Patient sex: M
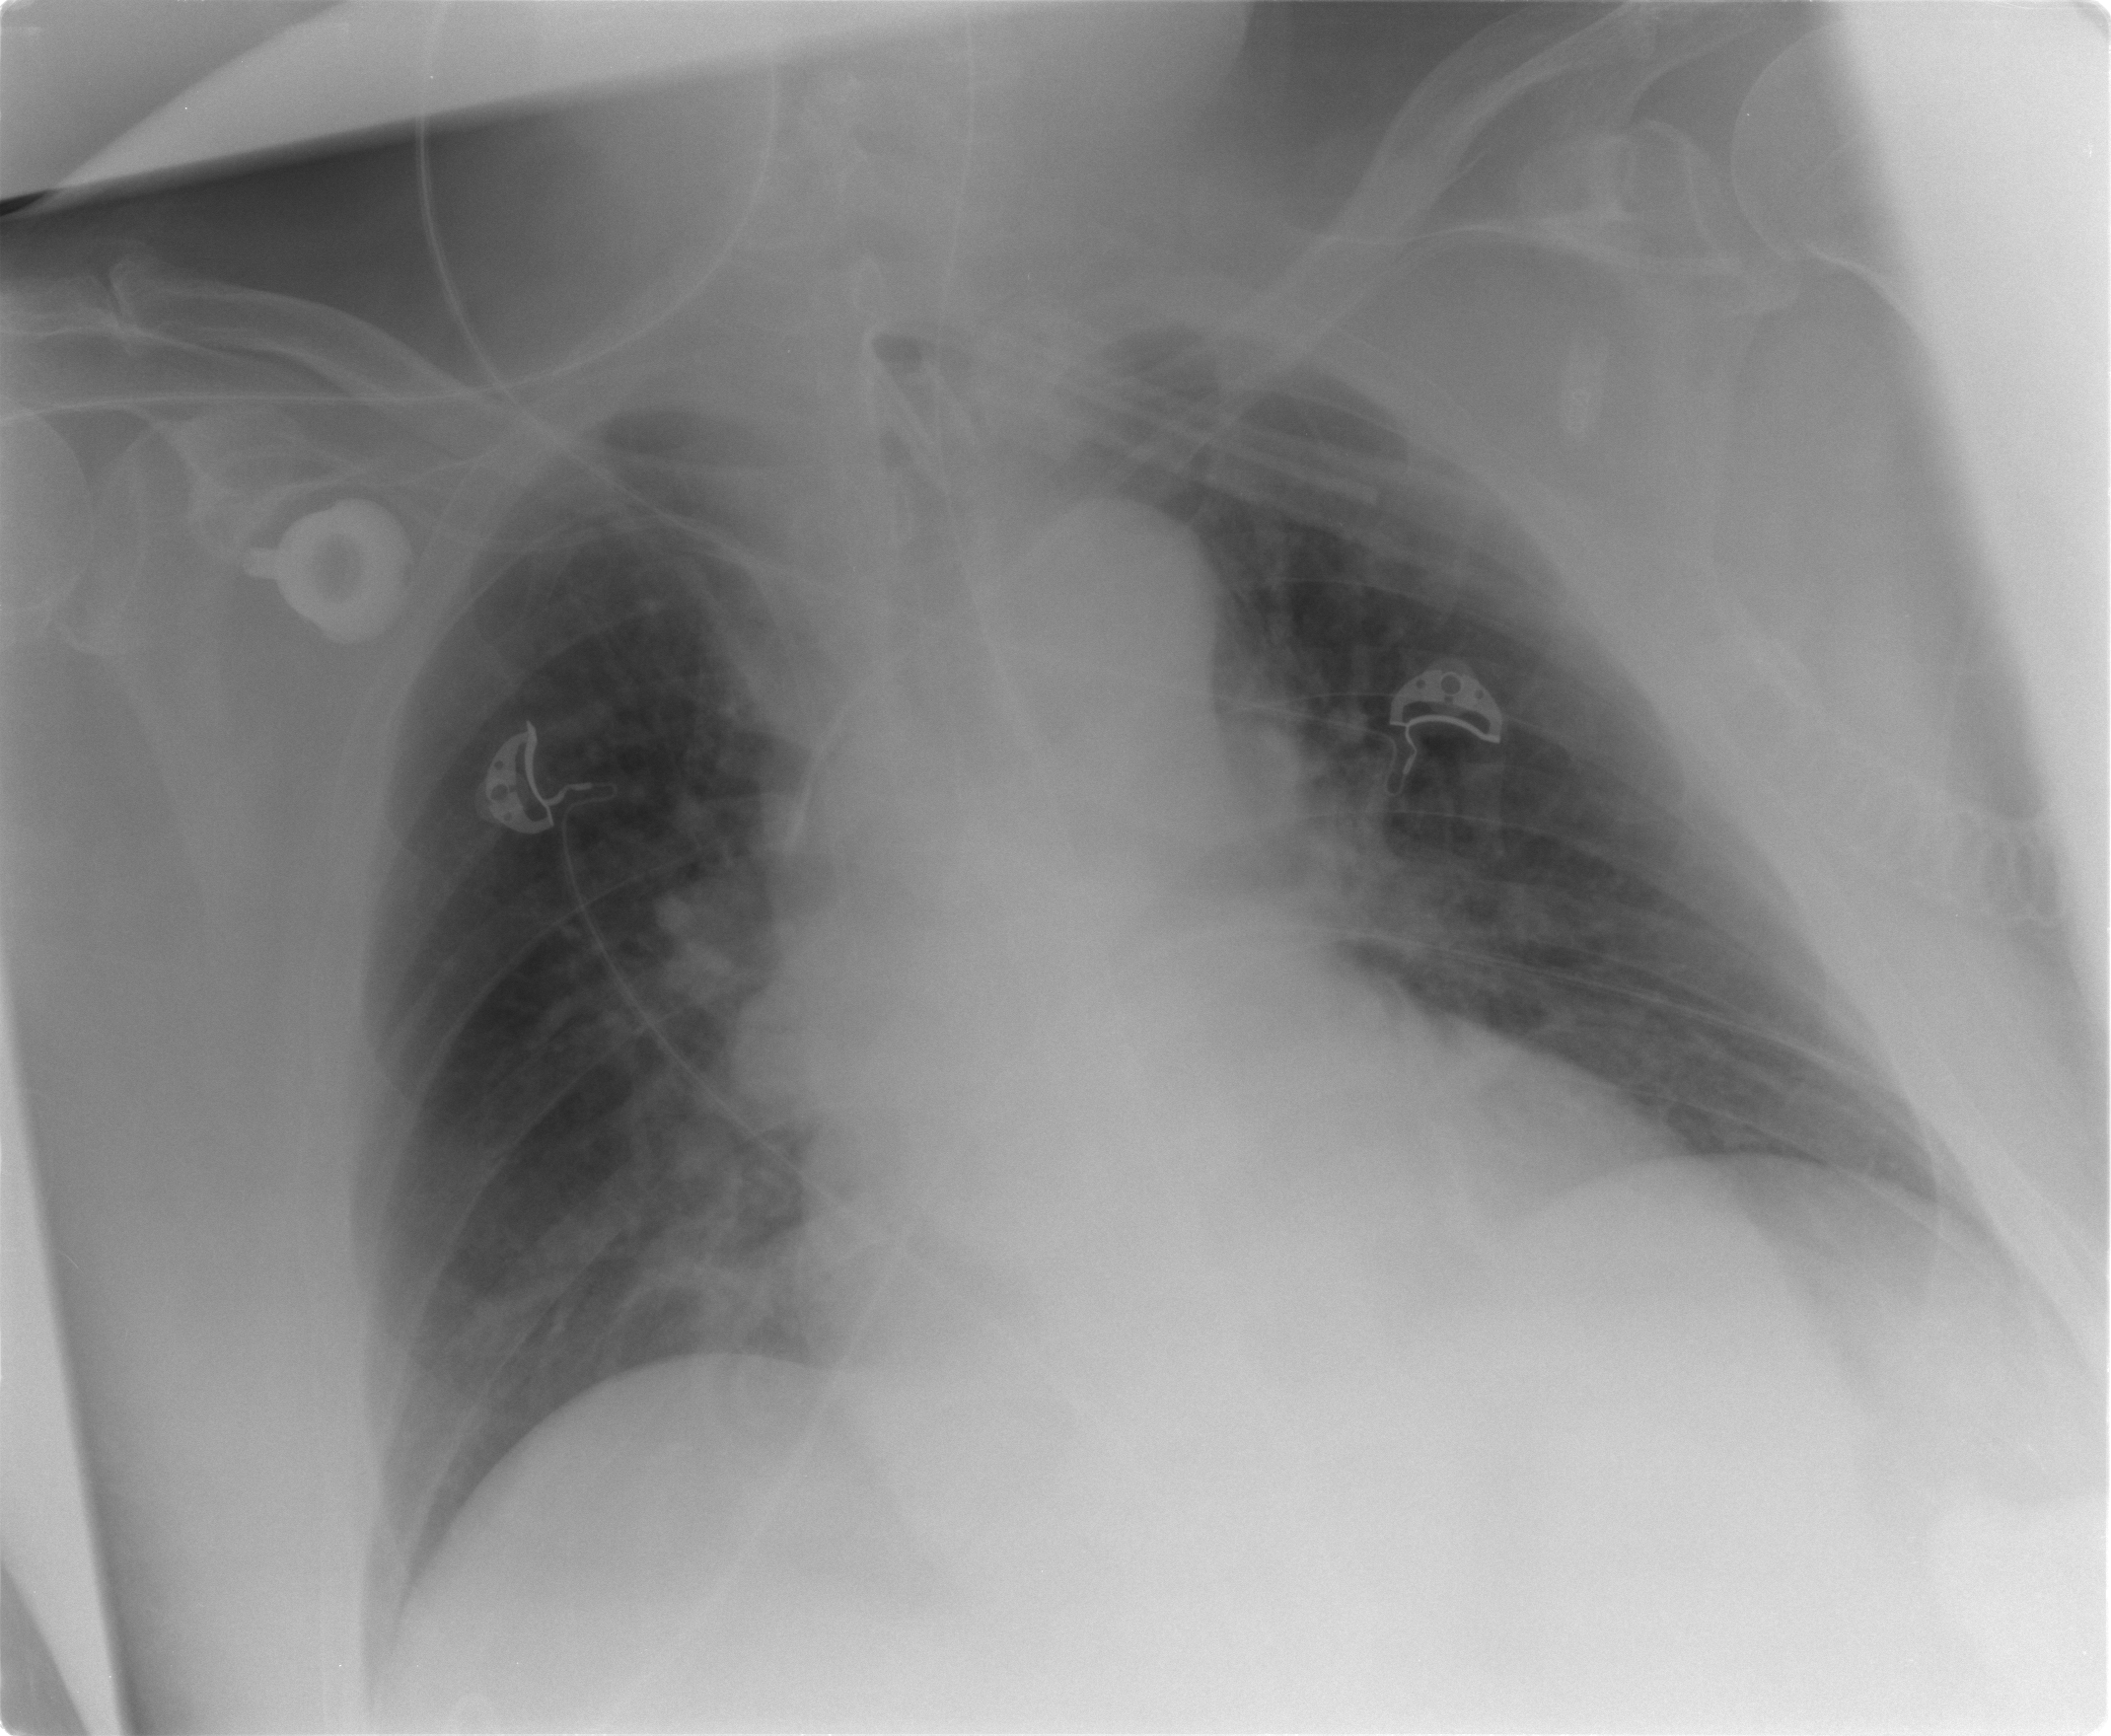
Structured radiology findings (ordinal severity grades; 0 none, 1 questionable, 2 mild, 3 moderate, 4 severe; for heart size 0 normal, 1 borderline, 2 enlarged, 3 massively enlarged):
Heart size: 1
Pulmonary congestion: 1
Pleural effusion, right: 0
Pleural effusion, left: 0
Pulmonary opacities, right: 1
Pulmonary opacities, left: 0
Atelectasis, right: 2
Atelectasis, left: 0